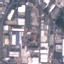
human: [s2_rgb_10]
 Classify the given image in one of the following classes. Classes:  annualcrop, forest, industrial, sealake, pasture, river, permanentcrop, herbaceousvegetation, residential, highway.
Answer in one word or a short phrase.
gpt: Industrial